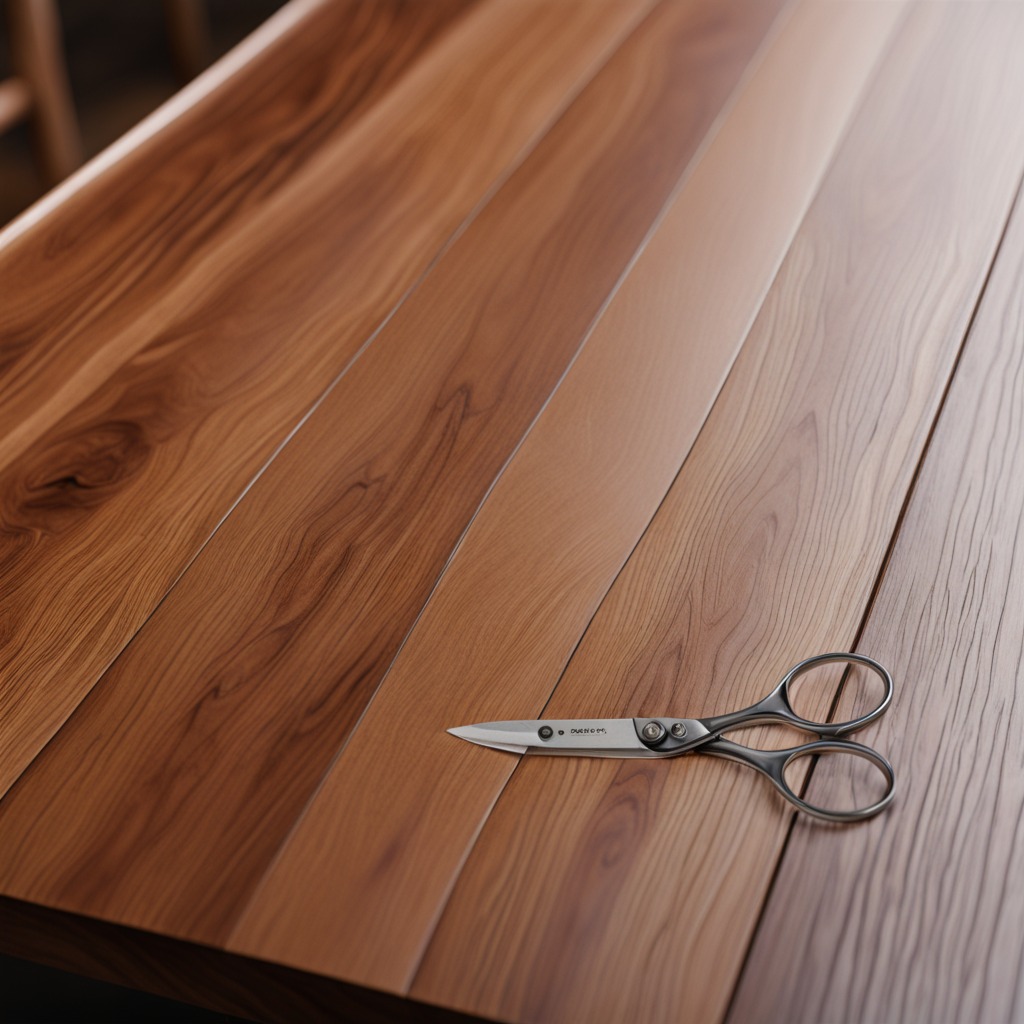
A scissor lying on the wooden table in a carpentry studio